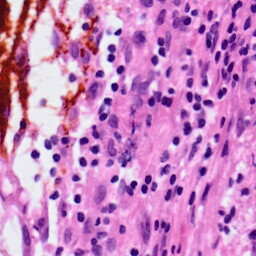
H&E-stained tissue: Lung